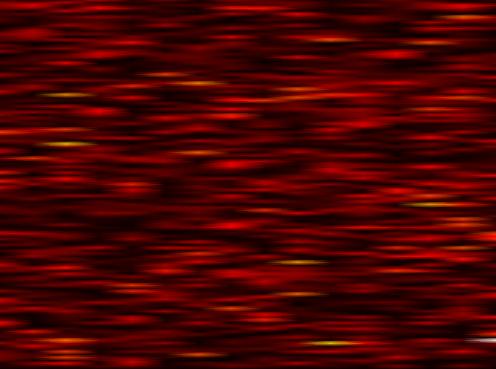
Label: FBMC